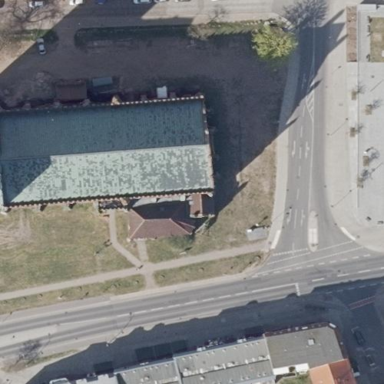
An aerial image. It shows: Historic church building serving as place of worship.